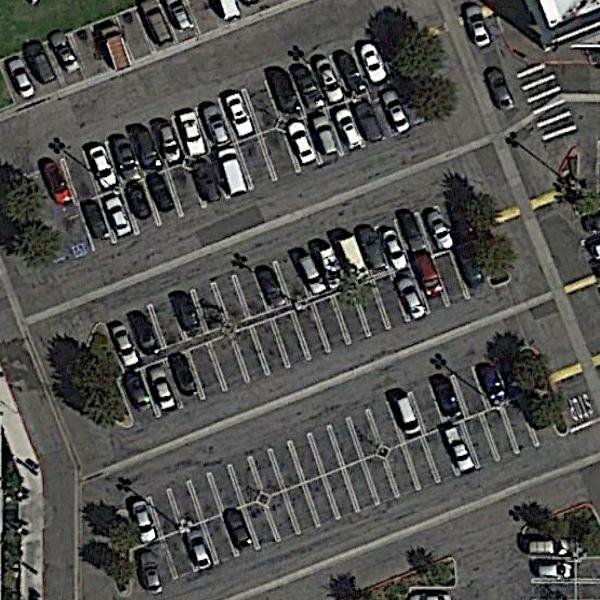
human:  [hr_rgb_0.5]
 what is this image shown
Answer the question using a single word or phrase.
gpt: parking lot